Question: I am currently working on a project about Bezier curves and their properties. I am struggling to understand a concept. I can't seem to understand why you need a scale for the tangent line in a Bezier curve.
This is my code that does the animation.
'''
from tkinter import Tk, Canvas
from graphics_template import *
import math, time
vp_width, vp_height = 1024, 768
w_xmin, w_ymin, w_xmax = -3, -3, 10
w_ymax = w_ymin + (w_xmax - w_xmin)/vp_width * vp_height
B2 = [[0.0, 0.0], # point 0
[7.0, 0.0], # point 1
[1.0, 4.0]] # point 2
V_pos = [] # position
V_vec = [] # velocity vector
animation_done = False
DELTA_TDRAW = 0.02 # 50 fps
def eval_Bezier2(P, t):
# P(t) = (1-t)^2P[0] + 2t(1-t) P[1] + t^2P[2]
res = [0.0, 0.0]
for xy in range(2):
res[xy] = (1-t)*(1-t)*P[0][xy] + 2*t*(1-t)*P[1][xy] + t*t*P[2][xy]
return res
def eval_dBezier2(P, t):
# P'(t) = -2(1-t)P[0] + 2(1-t)P[1]-2tP[1] + 2tP[2]
res = [0.0, 0.0]
for xy in range(2):
res[xy] = -2*(1-t)*P[0][xy] + 2*(1-t)*P[1][xy]-2*t*P[1][xy] + 2*t*P[2][xy]
return res
def draw_Bezier (P, nsteps):
xi = P[0][0]
yi = P[0][1]
t_delta = 1/nsteps
t = t_delta
for ti in range(nsteps):
p = eval_Bezier2(P, t)
draw_line(canvas, xi, yi, p[0], p[1], rgb_col(255, 0 ,0))
draw_small_square(canvas, xi, yi, rgb_col(255, 255, 0))
xi = p[0]
yi = p[1]
t += t_delta
for i in range(len(P)):
draw_small_square(canvas, P[i][0], P[i][1], rgb_col(0, 255, 0))
def do_animation (t):
global animation_done
v_factor = 5 # reparameterization
u = t/v_factor
if (t > v_factor): #animation stops at t = v_factor
animation_done = True
else:
current_pos = eval_Bezier2(B2, u);
V_pos[0] = current_pos[0]
V_pos[1] = current_pos[1]
current_vel = eval_dBezier2(B2, u);
V_vec[0] = current_vel[0]
V_vec[1] = current_vel[1]
def draw_scene ():
draw_grid(canvas)
draw_axis(canvas)
draw_Bezier(B2, 20)
draw_dot(canvas, V_pos[0], V_pos[1], rgb_col(0,255,0))
draw_line(canvas, V_pos[0], V_pos[1], (V_pos[0] + V_vec[0]), (V_pos[1] + V_vec[1]), rgb_col(0,255,0))
def init_scene ():
#no data inits needed
V_pos.append(0.0)
V_pos.append(0.0)
V_vec.append(0.0)
V_vec.append(0.0)
do_animation(0.0)
draw_scene()
window = Tk()
canvas = Canvas(window, width=vp_width, height=vp_height, bg=rgb_col(0,0,0))
canvas.pack()
init_graphics (vp_width, vp_height, w_xmin, w_ymin, w_xmax)
# time.perf_counter() -> float. Return the value (in fractional seconds)
# of a performance counter, i.e. a clock with the highest available resolution
# to measure a short duration. It does include time elapsed during sleep and
# is system-wide. The reference point of the returned value is undefined,
# so that only the difference between the results of consecutive calls is valid.
init_time = time.perf_counter()
prev_draw_time = 0
init_scene ()
while (not animation_done):
draw_dt = time.perf_counter() - init_time - prev_draw_time
if (draw_dt > DELTA_TDRAW): # 50 fps
prev_draw_time += DELTA_TDRAW
do_animation(prev_draw_time)
canvas.delete("all")
draw_scene()
canvas.update()
'''
As you can see, the formulas work and are correct. As you also can see in the do_animation() function, there is a v_factor that makes the t smaller. This is because the animation goes at 50 frames per second. Every t that comes in is 0.02, this is divided by 5 to make the point move accross the curve for 5 seconds before reaching u = 1.
As you may notice, I divided the velocity vector by the v_factor, I don't understand this concept. I know my v_factor is a scale, but I don't understand why I need it. Doesn't the derivative of the bezier curve just output the correct velocity at every point in the curve? I only know that when I remove the v_factor from there, my velocity vector would become too big to fit my screen. As I said, I know it's a scale, but why do I need it? Why don't I need it for the V_pos vector? I tried to understand this concept from this stackoverflow post: <URL>, but unfortunately to no succes.

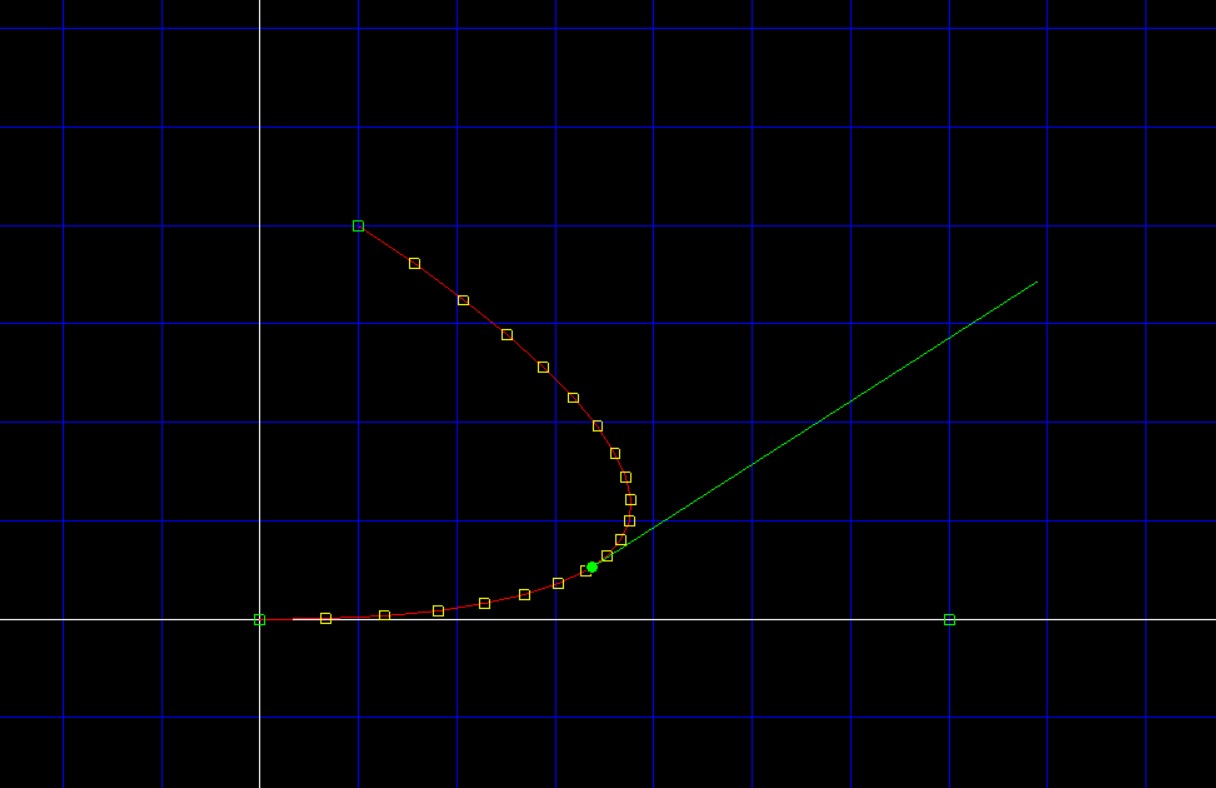
Answer: The velocity at any point 'B(t)' is the derivative vector 'B'(t)' so you got that part right, but the derivative (remember not to call it the tangent: tangents are true lines without a start or end point) at a point tells you the velocity "over one unit of time". And inconveniently, an entire Bezier curve only a single unit of time (with the 't' parameter running from 0 to 1)...
So, if we space our 't' values using some smaller-than-one value, like your curve does by using 20 points (so a 't' interval of '1/20'), we need to scale all those derivatives by '1/(point count)' too.
If we look at the unscaled derivatives, they are unwieldy and huge:
<URL>
But if we scale them by 1/20 so that they represent the velocity vector for the time interval we're actually using, things look :
<URL>
And we see an error between "where the true next point is" and "where the previous point plus its velocity vector says it'll be" based on curvature: the stronger the curvature, the further away from the "true point" a "previous point + velocity over time interval" will be, which we can mitigate by using more points.
If we use only 8 steps in our curve, with the derivatives scaled by 1/8, things don't look all that great:
<URL>
If we bump that up to 15, with 1/15 scaling, things start to look better:
<URL>
And while your curve with 20 points looks alright, let's look at what 50 points with 1/50 scaling gets us:
<URL>
That's preeeetty good.